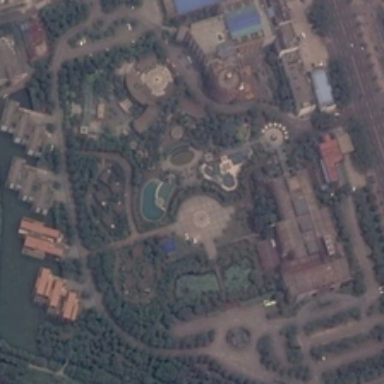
Many green trees and some buildings are in a resort .